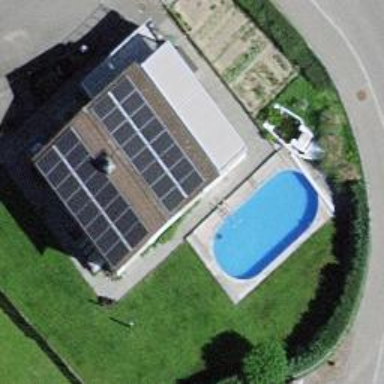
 consisting of solar photovoltaic panels."